Question: I am reading big data from text file by 'jComboBox' using this <URL>.
Text file have about 100 columns and I am reading necessary column with this code:
'''
jComboBox1.addItem(str.substring(12, 13) + str.substring(58, 96));
'''

And in output I am getting 'jComboBox' with empty rows and empty space.
As shown in picture I don't need to read rows flagged with () and rows with ().
I would like to ask is it possible to remove extra blanks and exclude rows flagged with "AAA"?
Thank you in advance.
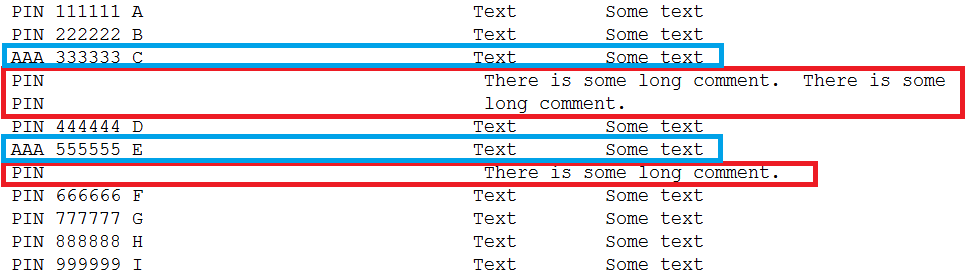
Answer: Try this answer :
'''
for (String str : lines) {
if ( (!str.startsWith("AAA")) && (!str.substring(12, 13).equals(" ")) )
jComboBox1.addItem(str.substring(12, 13) + str.substring(58, 96));
}
'''